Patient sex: M
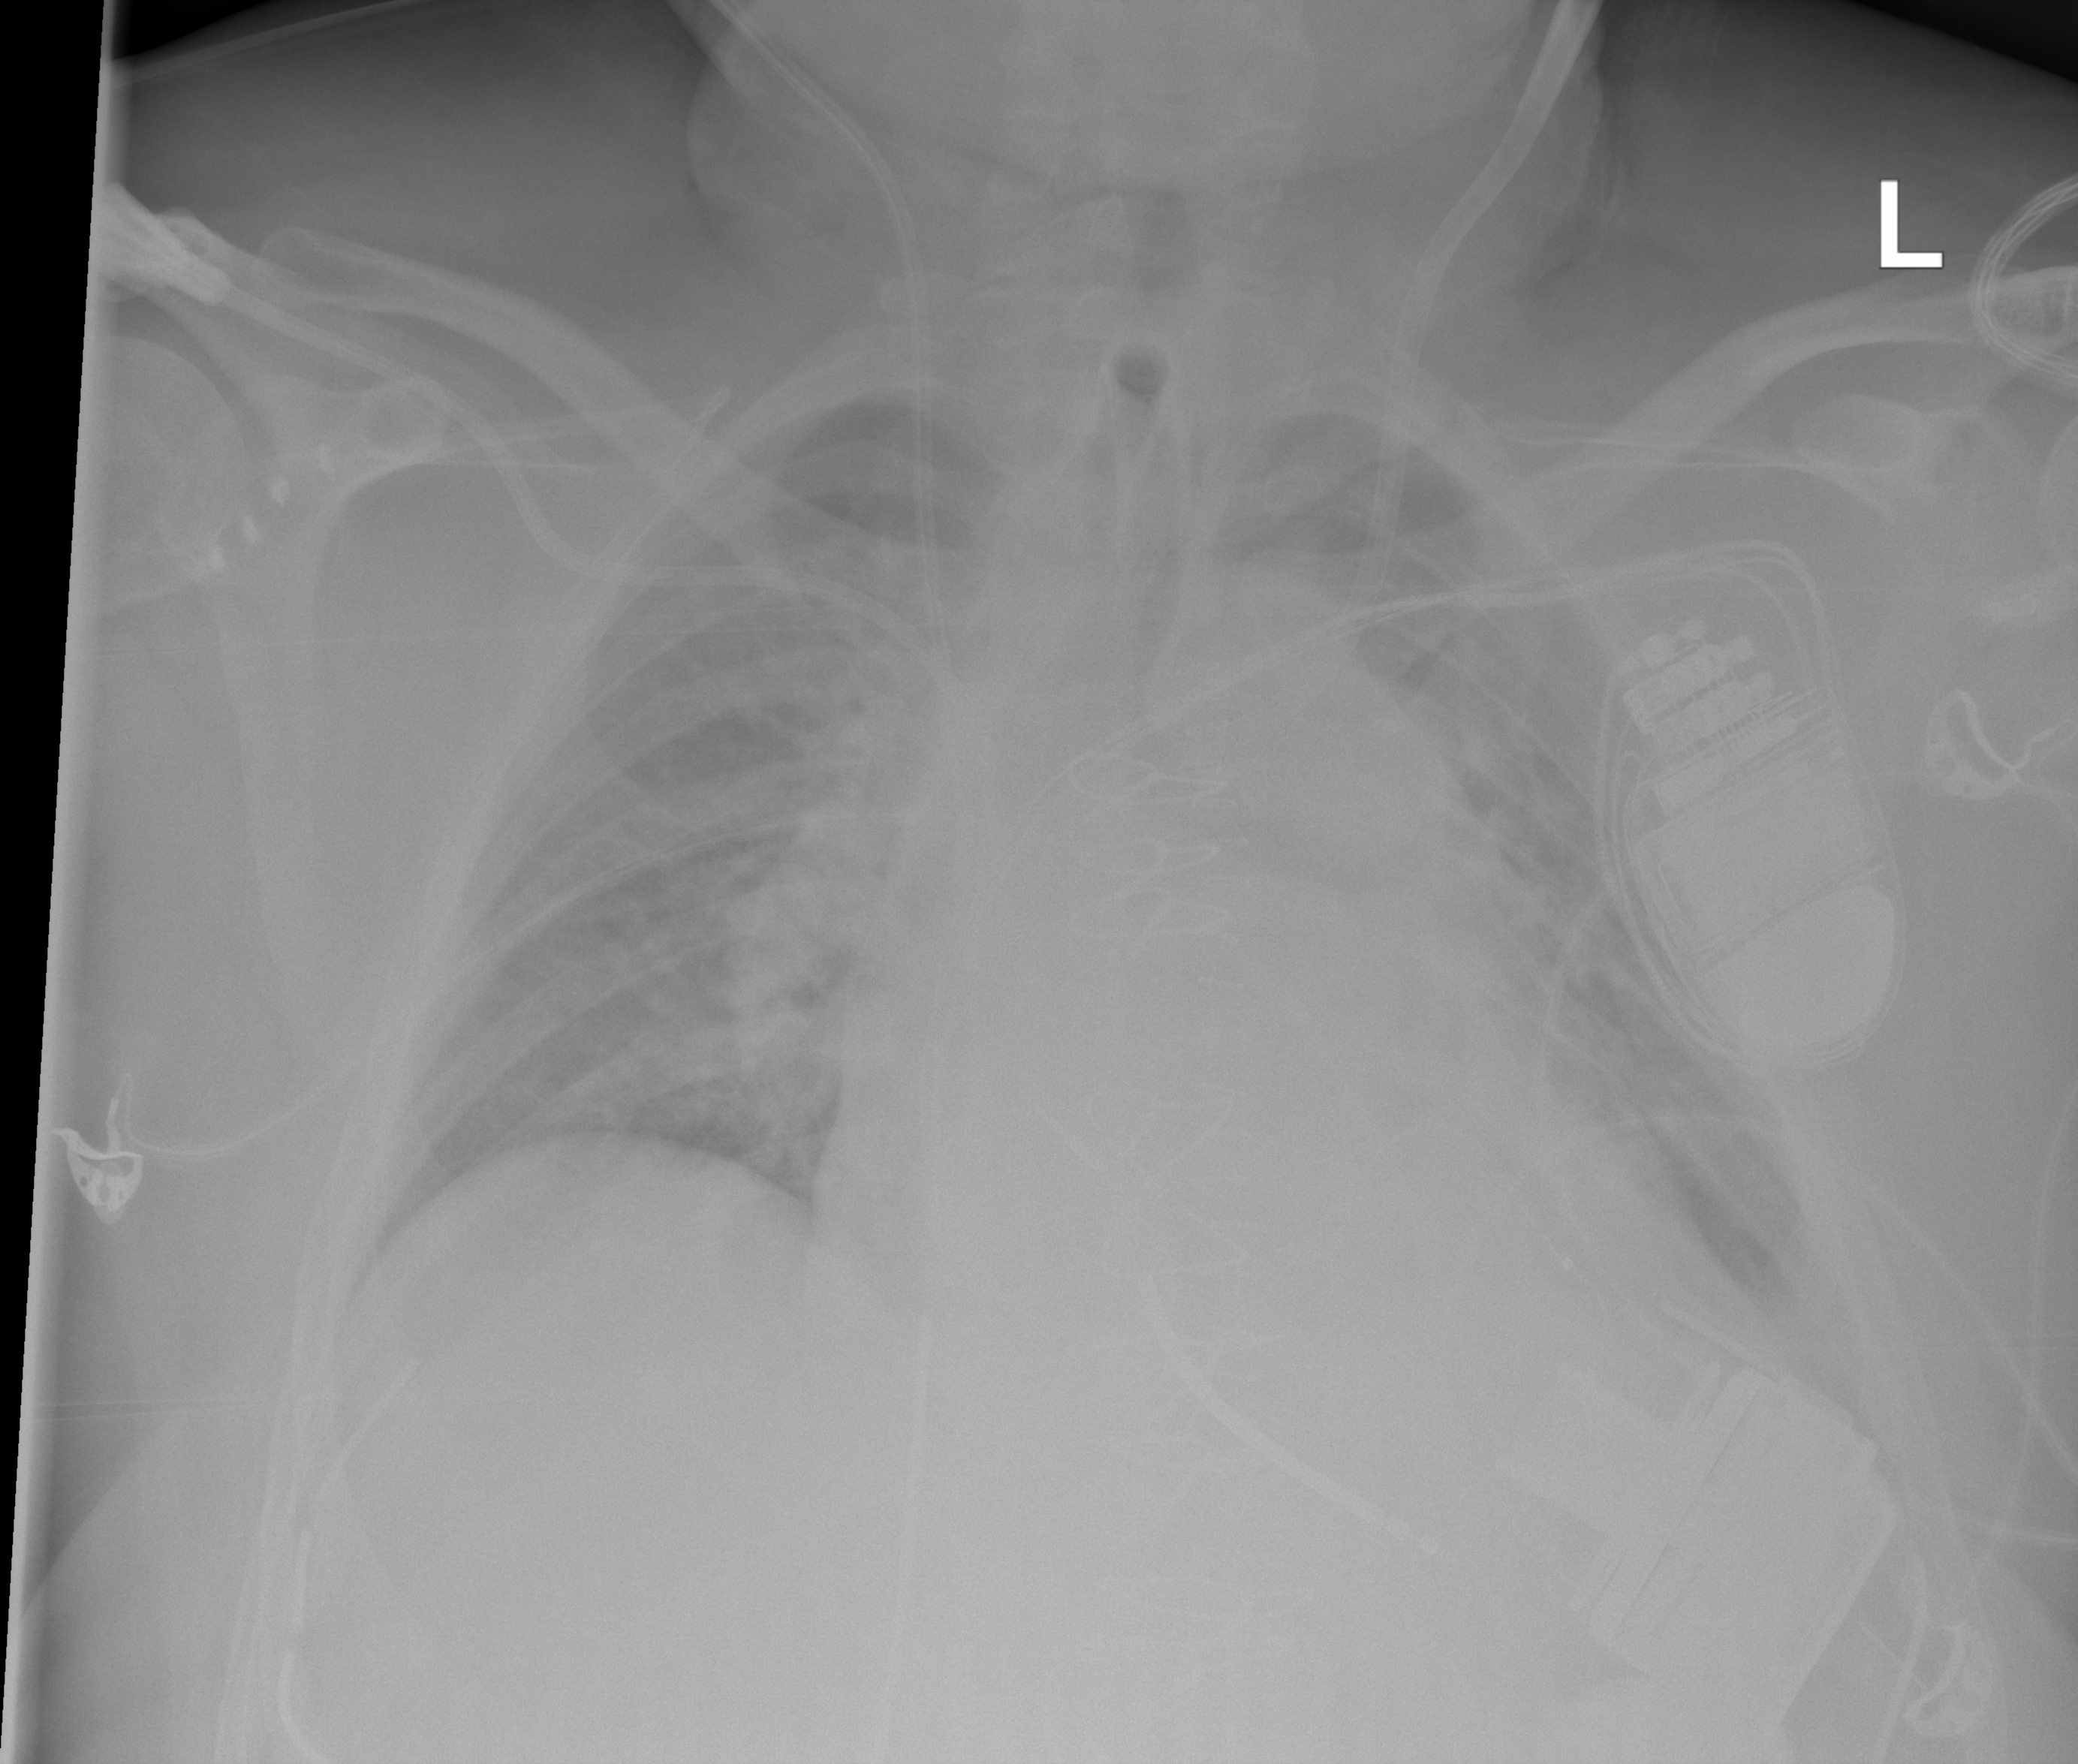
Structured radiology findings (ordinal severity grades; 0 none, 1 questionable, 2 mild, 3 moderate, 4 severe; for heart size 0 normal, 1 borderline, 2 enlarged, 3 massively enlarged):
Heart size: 2
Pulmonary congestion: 2
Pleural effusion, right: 1
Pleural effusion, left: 0
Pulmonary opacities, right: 0
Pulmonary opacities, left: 0
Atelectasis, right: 2
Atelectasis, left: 2